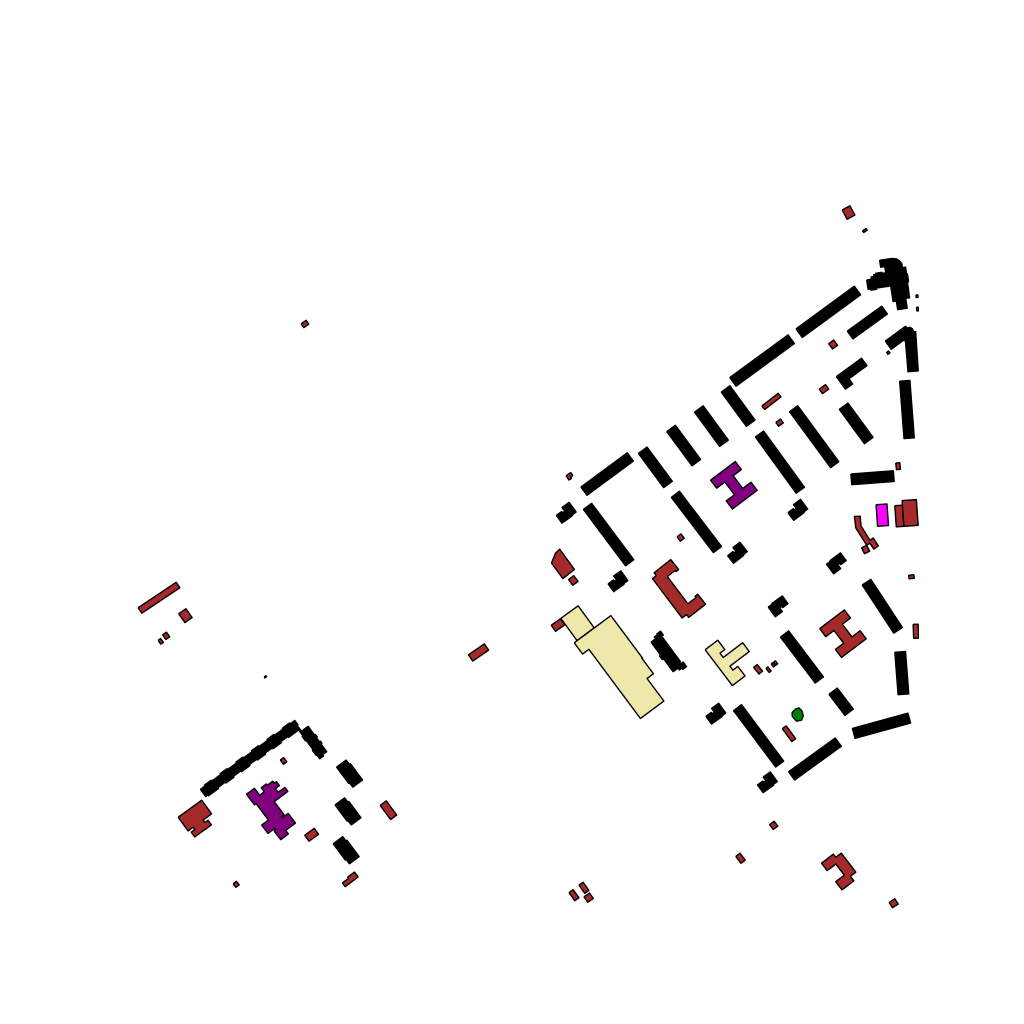
Tags: overhead vector_map, industrial, recreation, residential, special, modern, soviet, high_rise, individual_rise, low_rise, medium_rise, density_2, Building, Facility, Kinder, Park, Police, Ythsport, 1.0 km²